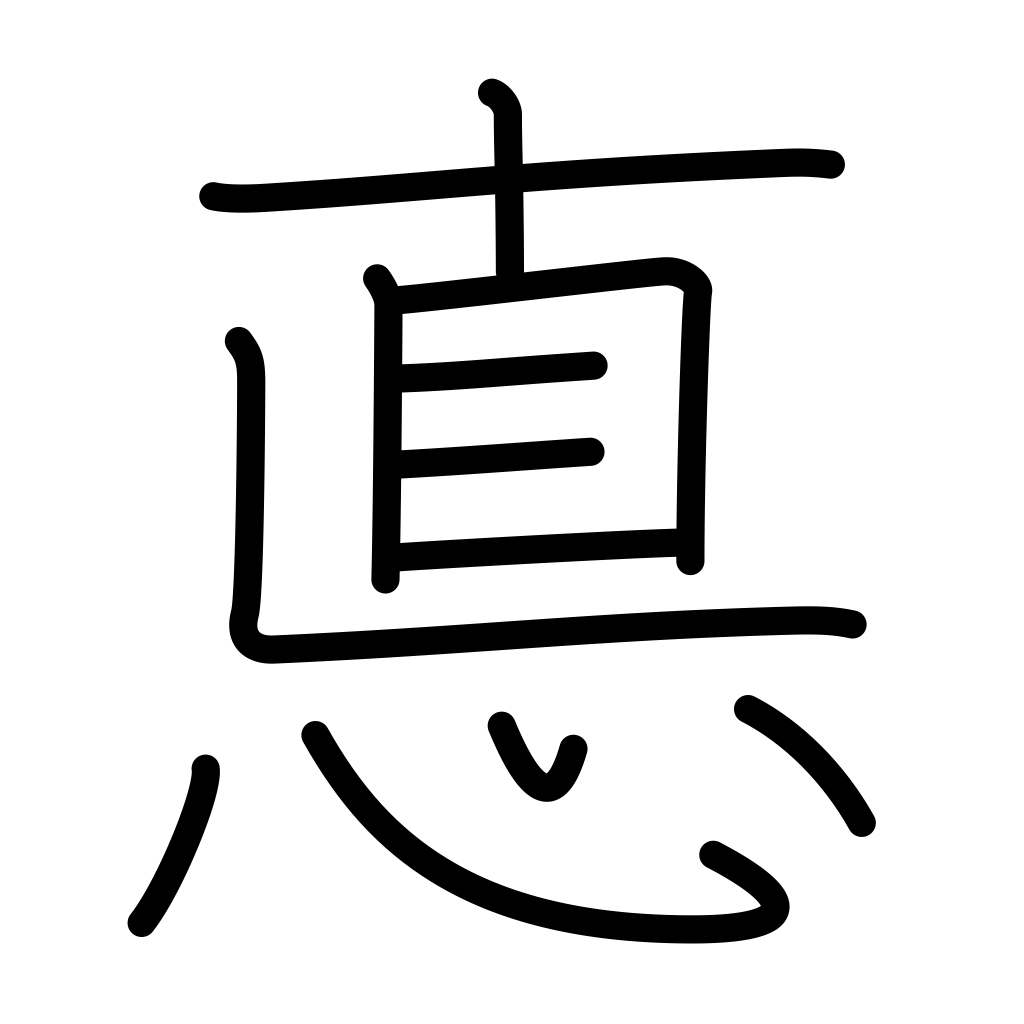
Meaning: ethics, morality, virtue